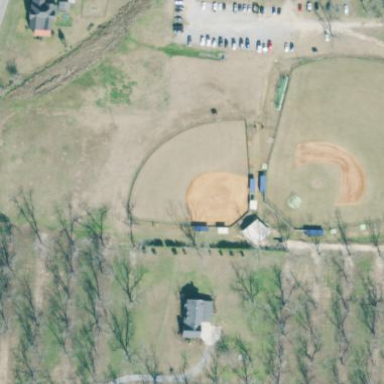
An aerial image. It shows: Softball pitch for leisure land activities.